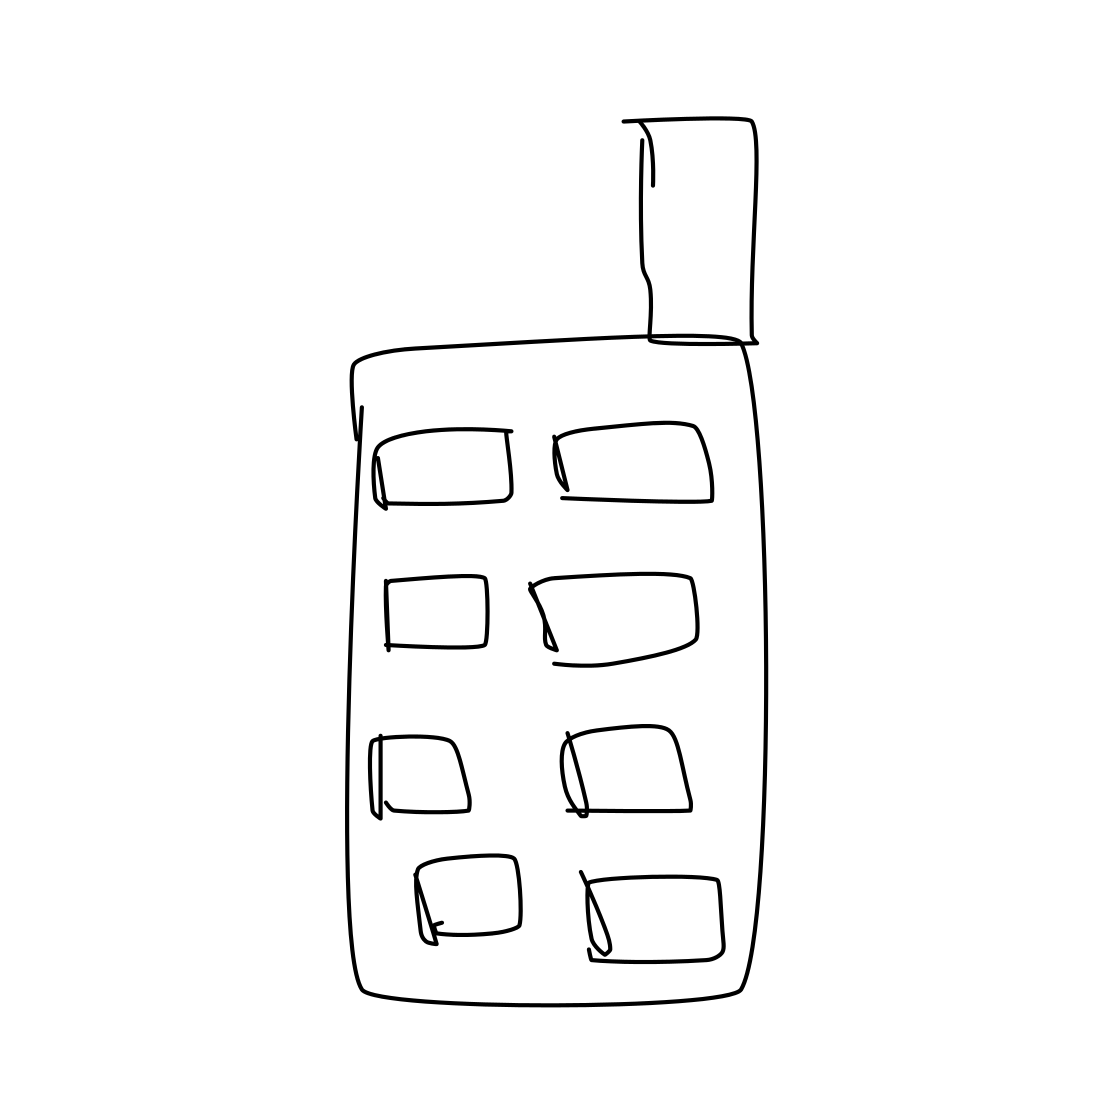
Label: door